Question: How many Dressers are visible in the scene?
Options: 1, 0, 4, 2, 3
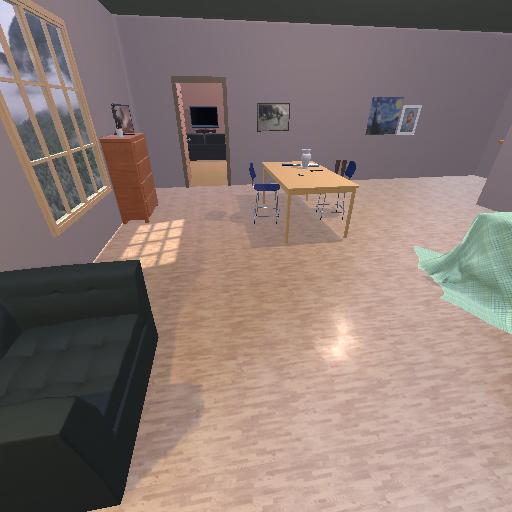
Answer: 1